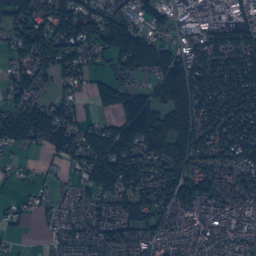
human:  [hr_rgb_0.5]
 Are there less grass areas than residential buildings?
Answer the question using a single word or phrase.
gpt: yes

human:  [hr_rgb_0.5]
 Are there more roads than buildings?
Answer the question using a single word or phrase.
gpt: no

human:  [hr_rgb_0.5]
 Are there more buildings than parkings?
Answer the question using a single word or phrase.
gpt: yes

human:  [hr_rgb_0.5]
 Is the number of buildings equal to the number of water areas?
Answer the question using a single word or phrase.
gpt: no

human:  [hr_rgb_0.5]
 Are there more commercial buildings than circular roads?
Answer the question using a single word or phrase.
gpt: yes

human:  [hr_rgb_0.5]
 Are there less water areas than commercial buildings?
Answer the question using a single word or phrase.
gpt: yes

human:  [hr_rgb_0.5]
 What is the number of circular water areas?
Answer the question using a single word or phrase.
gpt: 1

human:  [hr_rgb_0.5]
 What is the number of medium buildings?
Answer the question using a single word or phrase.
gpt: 67

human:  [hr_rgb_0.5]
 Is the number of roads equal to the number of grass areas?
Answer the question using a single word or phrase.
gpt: no

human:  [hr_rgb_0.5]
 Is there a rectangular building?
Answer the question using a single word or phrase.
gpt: yes

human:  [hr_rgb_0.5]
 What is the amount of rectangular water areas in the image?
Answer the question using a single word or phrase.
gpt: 9

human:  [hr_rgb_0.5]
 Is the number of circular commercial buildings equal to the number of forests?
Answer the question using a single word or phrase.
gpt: no

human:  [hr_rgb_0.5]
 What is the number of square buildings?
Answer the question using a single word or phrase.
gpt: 7

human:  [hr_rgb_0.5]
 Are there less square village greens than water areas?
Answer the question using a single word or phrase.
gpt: yes

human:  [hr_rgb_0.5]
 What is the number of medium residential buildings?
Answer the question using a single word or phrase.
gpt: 49

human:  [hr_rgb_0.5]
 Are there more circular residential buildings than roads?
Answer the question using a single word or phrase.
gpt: no

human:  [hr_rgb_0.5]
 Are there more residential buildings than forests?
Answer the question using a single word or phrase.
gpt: yes

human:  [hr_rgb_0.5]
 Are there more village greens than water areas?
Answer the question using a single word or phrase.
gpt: yes

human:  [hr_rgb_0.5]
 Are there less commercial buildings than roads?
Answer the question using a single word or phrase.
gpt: yes

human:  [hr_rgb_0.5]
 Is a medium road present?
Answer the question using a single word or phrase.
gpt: no

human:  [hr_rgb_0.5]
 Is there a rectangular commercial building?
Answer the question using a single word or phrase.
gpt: yes

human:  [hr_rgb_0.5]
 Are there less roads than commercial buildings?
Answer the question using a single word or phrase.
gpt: no

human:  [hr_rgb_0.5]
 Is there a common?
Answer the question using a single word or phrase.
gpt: yes

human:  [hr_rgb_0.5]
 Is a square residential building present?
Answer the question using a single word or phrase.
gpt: yes

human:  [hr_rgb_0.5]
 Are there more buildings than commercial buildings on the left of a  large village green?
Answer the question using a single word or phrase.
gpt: yes

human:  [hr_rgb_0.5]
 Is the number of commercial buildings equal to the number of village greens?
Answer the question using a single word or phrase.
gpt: no

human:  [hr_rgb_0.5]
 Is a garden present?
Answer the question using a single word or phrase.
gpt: yes

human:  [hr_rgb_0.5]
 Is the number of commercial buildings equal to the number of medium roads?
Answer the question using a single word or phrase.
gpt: no

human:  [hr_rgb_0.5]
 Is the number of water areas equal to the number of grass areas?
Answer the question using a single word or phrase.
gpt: no

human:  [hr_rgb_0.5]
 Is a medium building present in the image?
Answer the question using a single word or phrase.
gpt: yes

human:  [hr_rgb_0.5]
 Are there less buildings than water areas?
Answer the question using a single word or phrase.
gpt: no

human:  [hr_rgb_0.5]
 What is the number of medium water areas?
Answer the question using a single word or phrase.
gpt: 8

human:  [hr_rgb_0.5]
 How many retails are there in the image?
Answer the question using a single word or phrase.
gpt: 4

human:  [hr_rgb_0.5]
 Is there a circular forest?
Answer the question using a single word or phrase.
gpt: yes

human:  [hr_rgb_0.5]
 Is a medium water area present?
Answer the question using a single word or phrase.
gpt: yes

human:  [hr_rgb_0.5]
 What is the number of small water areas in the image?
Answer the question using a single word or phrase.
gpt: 19